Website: macys
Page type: payment
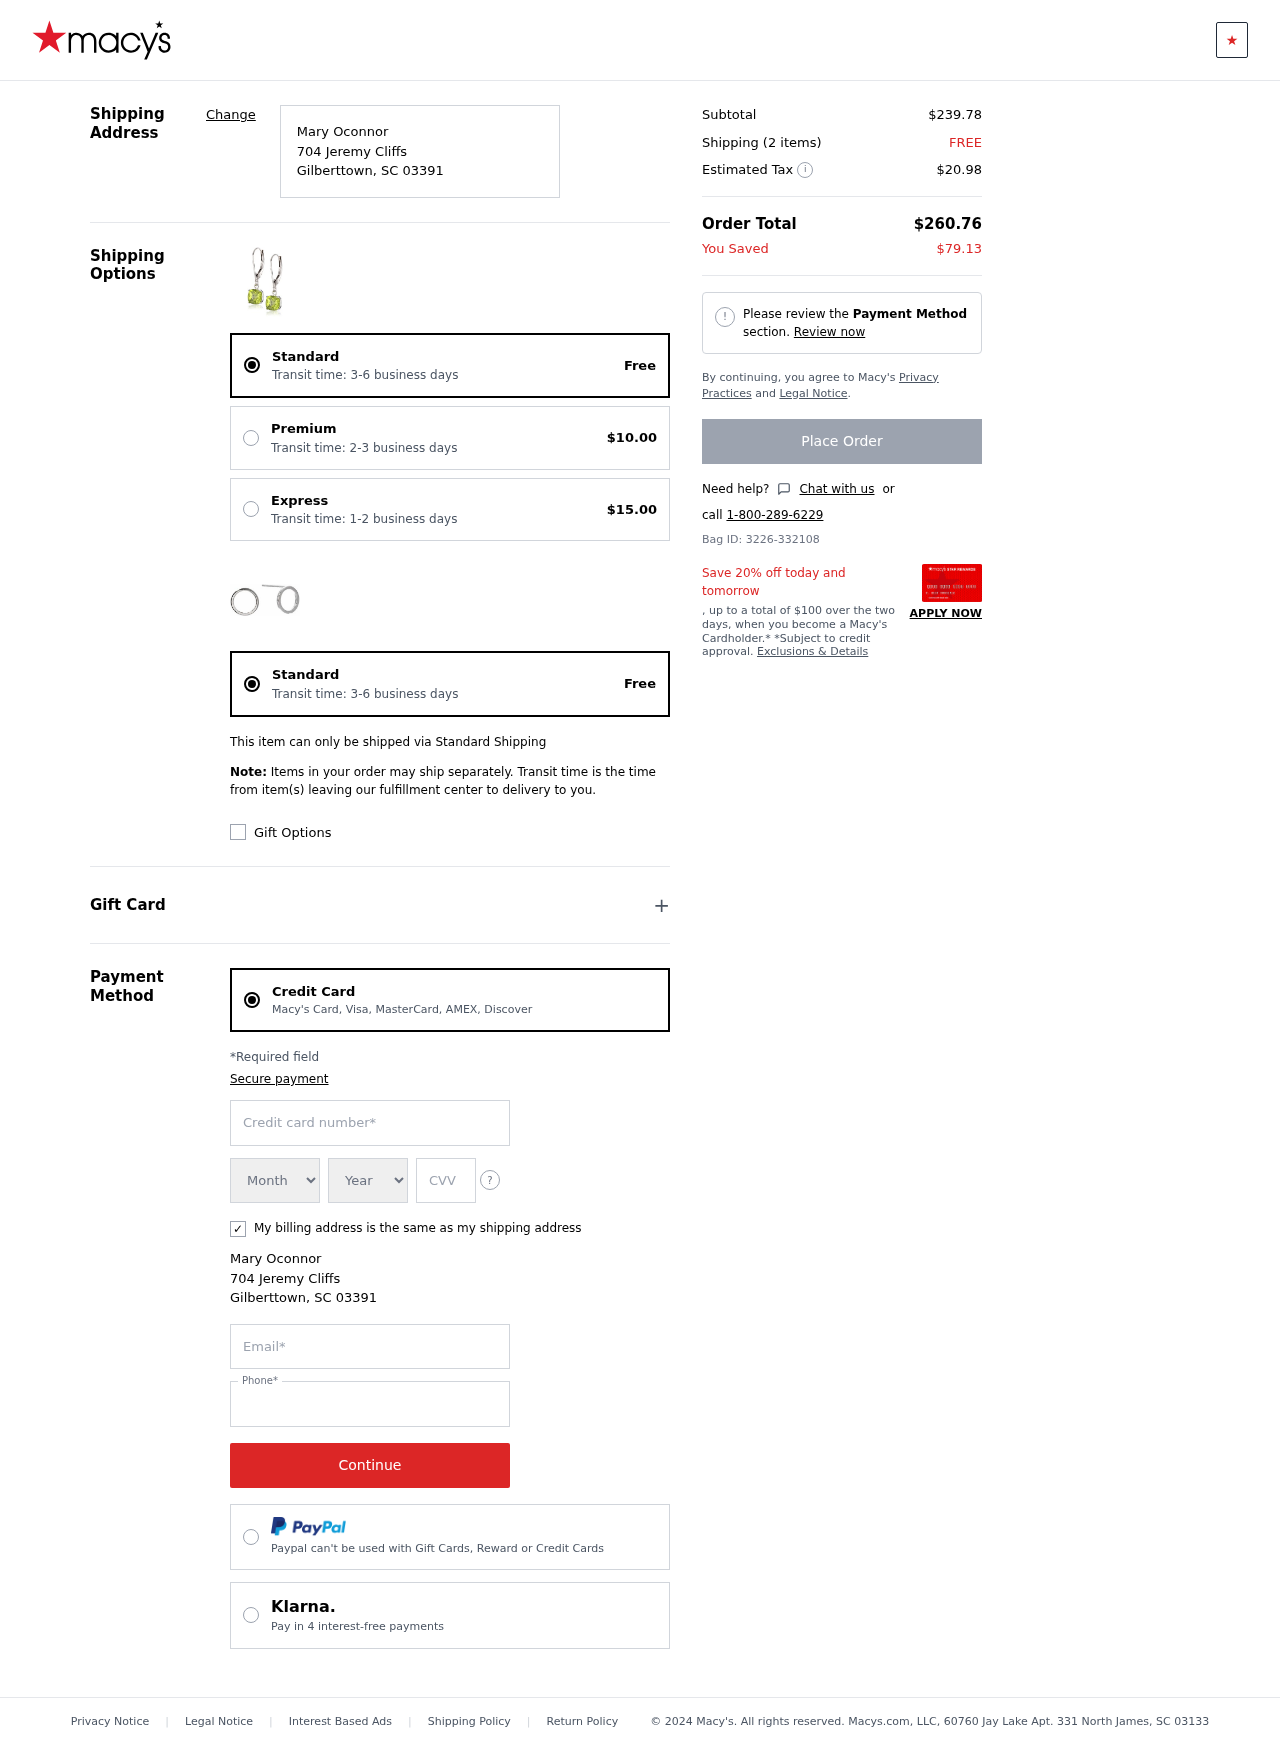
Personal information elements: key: PII_CARD_CVV
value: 4331
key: PII_CARD_EXPIRY_MONTH
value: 01
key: PII_CARD_EXPIRY_YEAR
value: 29
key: PII_CARD_NUMBER
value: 3493 4817 4524 093
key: PII_CITY
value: Gilberttown
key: PII_EMAIL
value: mary.oconnor@gmail.com
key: PII_FULLNAME
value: Mary Oconnor
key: PII_PHONE
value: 2722141813
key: PII_POSTCODE
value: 03391
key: PII_STATE_ABBR
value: SC
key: PII_STREET
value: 704 Jeremy Cliffs
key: PII_FULLNAME2
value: Mary Oconnor
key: PII_CITY2
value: Gilberttown
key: PII_STATE_ABBR2
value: SC
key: PII_POSTCODE_FULL
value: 03391
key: PII_POSTCODE_NUMERIC
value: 3391
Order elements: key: ORDER_DELIVERY_DATE
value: Transit time: 3-6 business days
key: ORDER_SHIPPING_STANDARD
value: Free
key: ORDER_SHIPPING_PREMIUM
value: $10.00
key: ORDER_SHIPPING_EXPRESS
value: $15.00
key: ORDER_DELIVERY_DATE2
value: Transit time: 3-6 business days
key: ORDER_SHIPPING_STANDARD2
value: Free
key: ORDER_SUBTOTAL
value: $239.78
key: ORDER_NUM_ITEMS
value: Shipping (2 items)
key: ORDER_SHIPPING_COST
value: FREE
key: ORDER_TAX
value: $20.98
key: ORDER_TOTAL
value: $260.76
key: ORDER_SAVINGS
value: $79.13
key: ORDER_ID
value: Bag ID: 3226-332108